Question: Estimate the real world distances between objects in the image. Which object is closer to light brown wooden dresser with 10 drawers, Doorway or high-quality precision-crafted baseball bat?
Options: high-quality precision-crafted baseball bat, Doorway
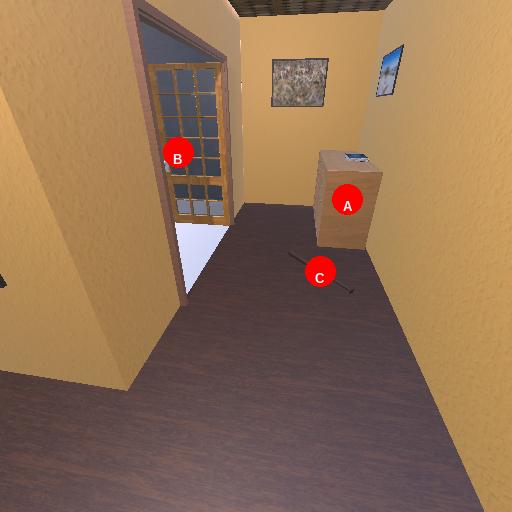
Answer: high-quality precision-crafted baseball bat